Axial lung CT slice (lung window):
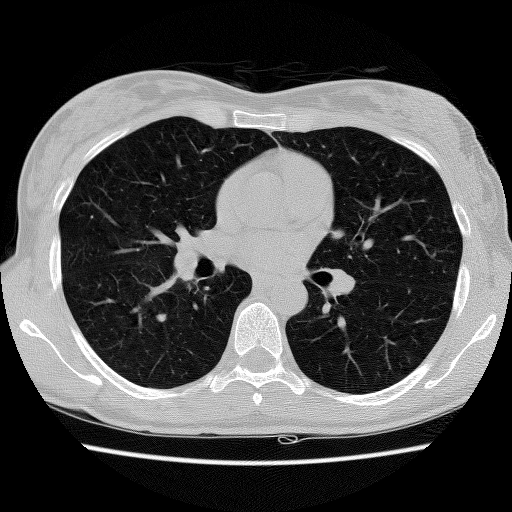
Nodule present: no